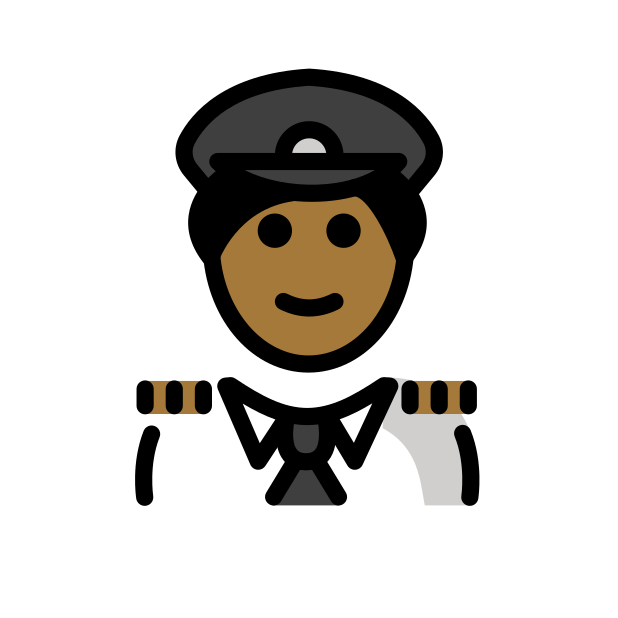
man pilot: medium-dark skin tone